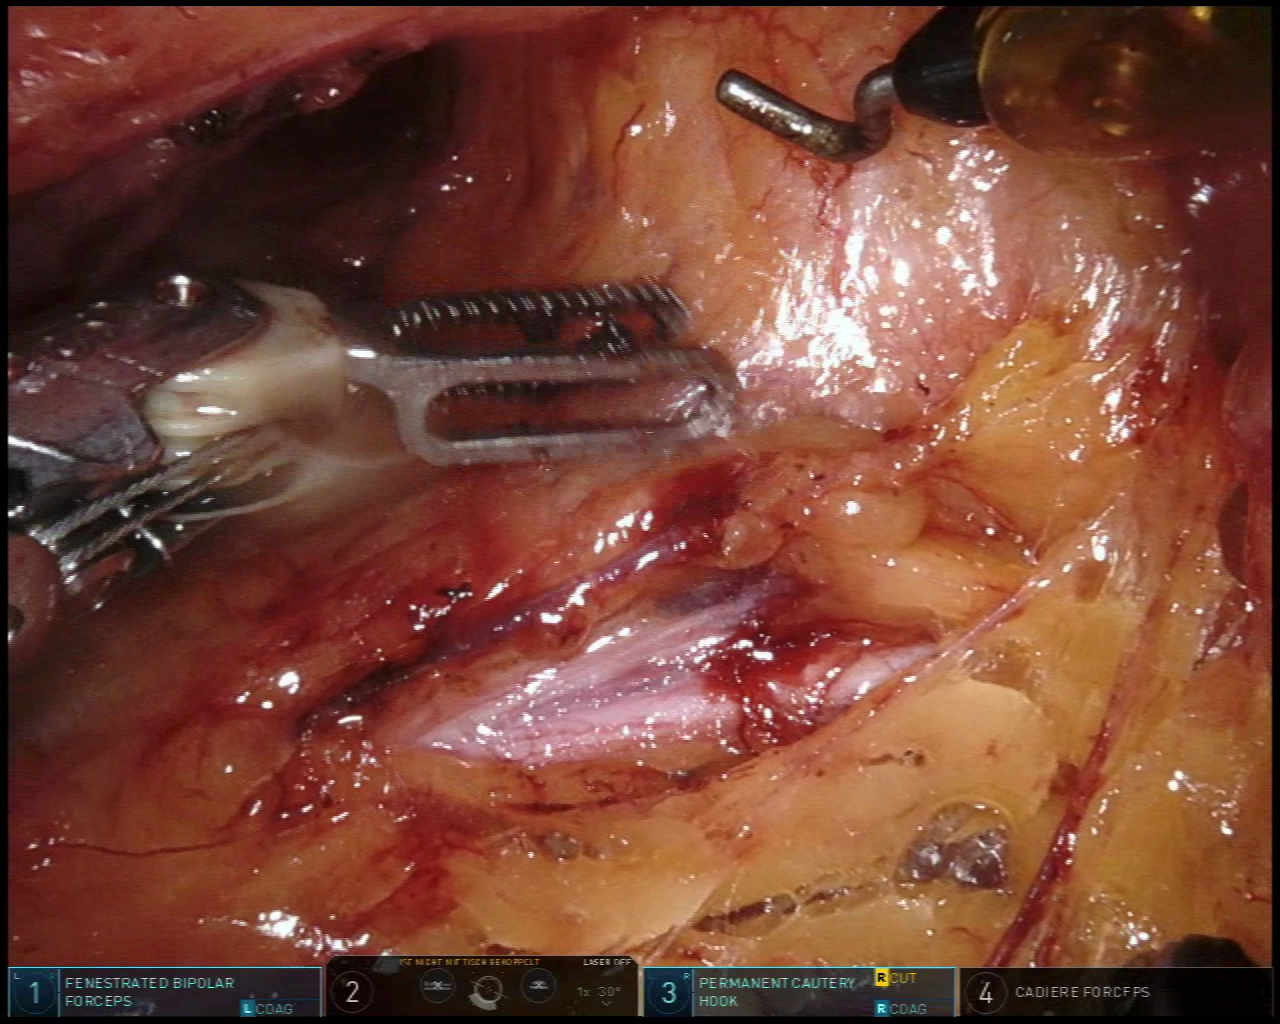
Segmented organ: ureter
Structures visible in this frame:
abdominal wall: no
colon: no
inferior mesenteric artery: no
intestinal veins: no
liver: no
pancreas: no
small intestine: no
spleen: no
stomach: no
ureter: yes
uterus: no
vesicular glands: no